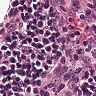
Metastatic tissue present: no